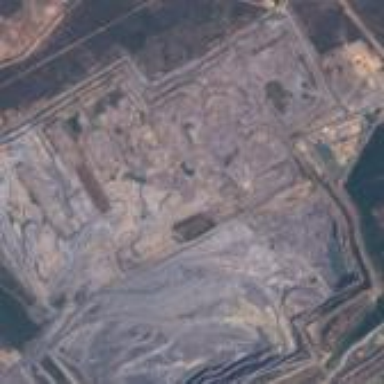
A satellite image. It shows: Coal quarry.